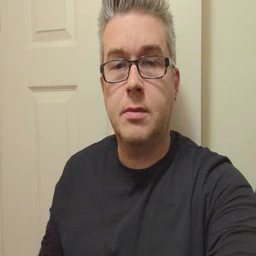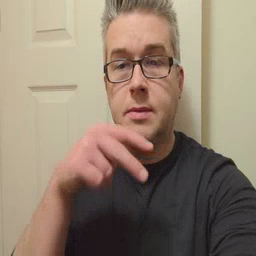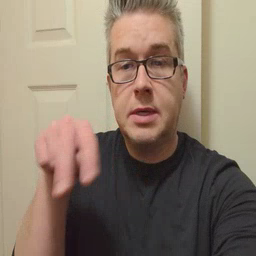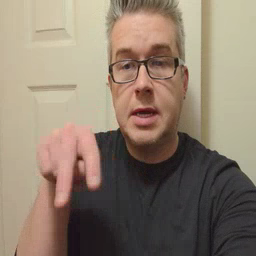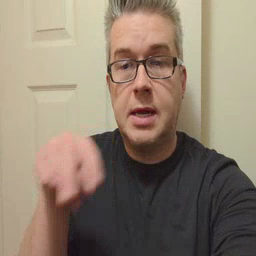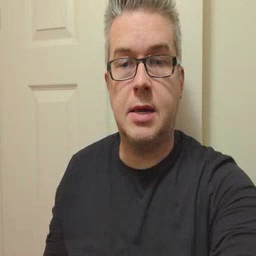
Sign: dance